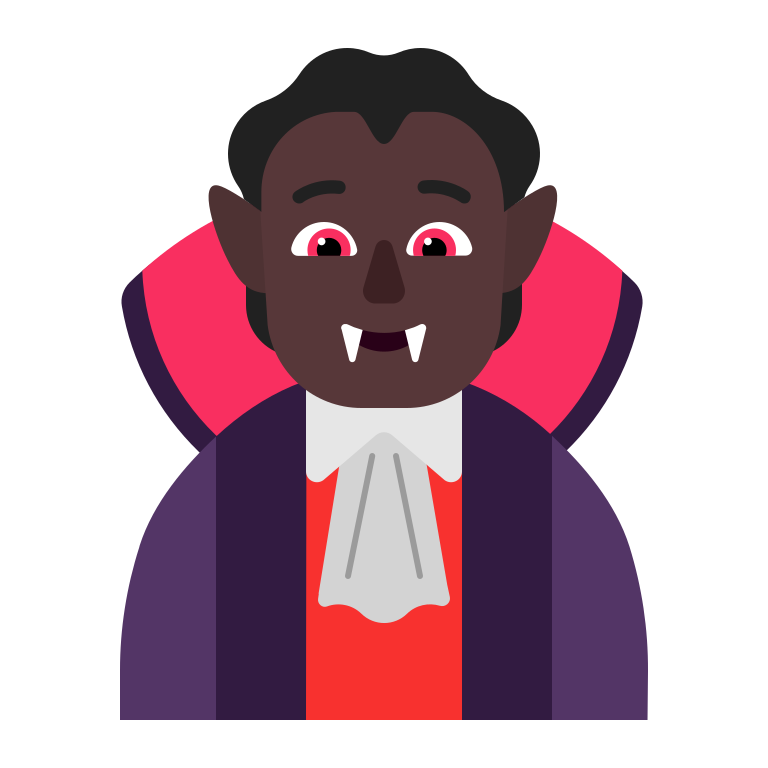
person vampire flat dark